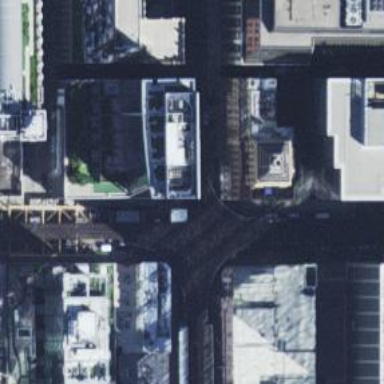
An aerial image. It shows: Railway crossing.